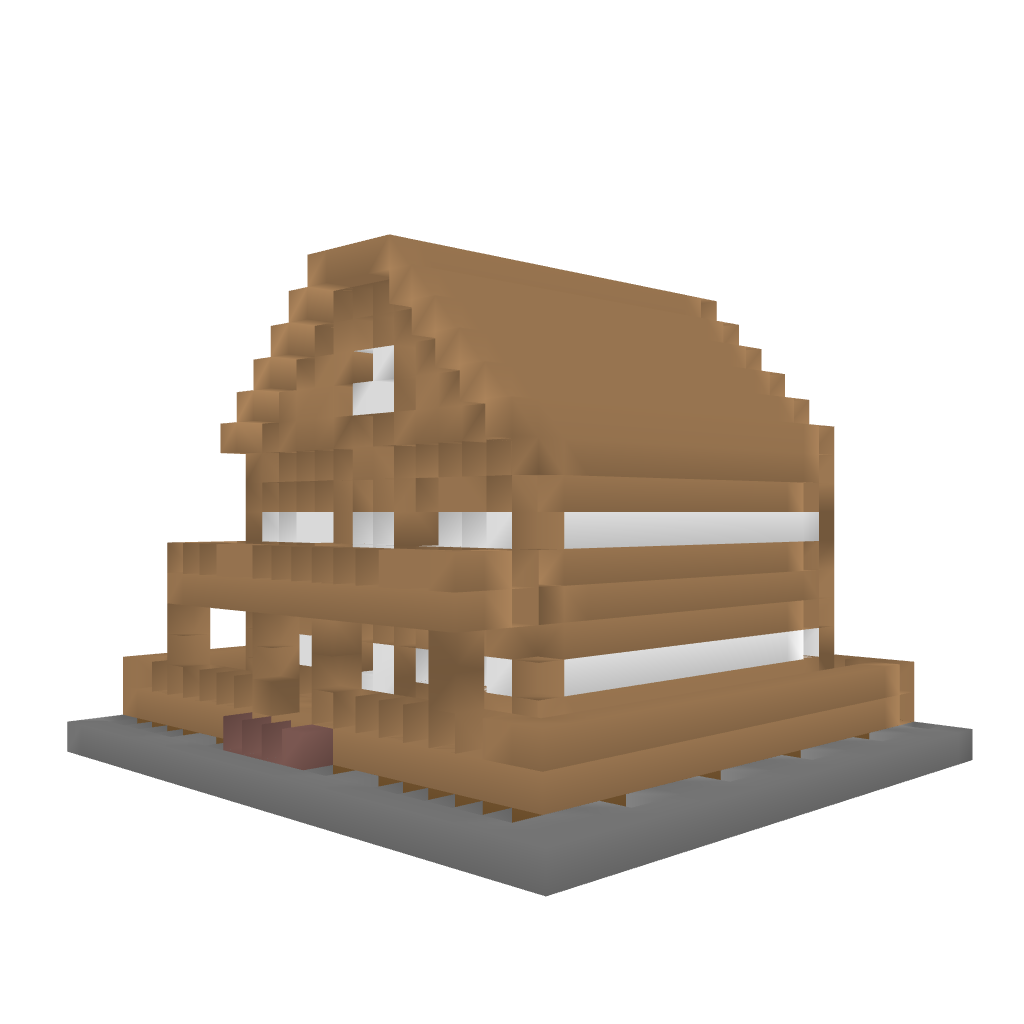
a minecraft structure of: Two story house good quality